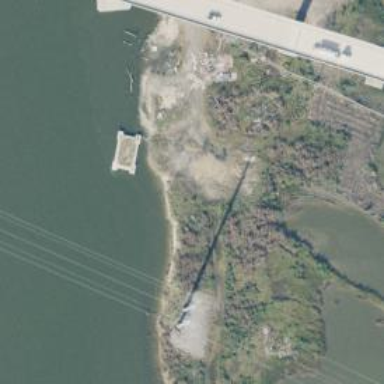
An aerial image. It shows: Bridge.